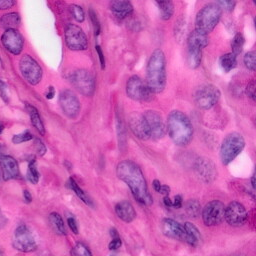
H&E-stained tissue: Pancreatic